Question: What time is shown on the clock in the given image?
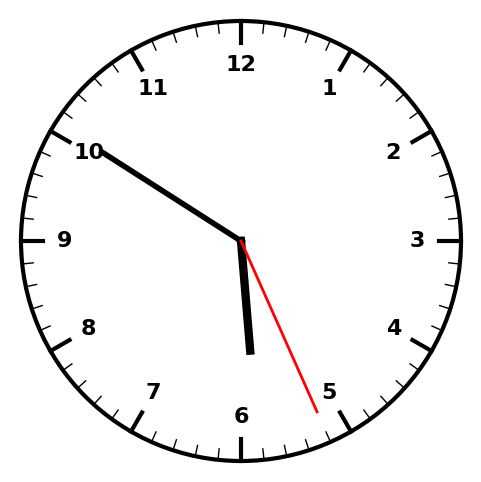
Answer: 05:50:26